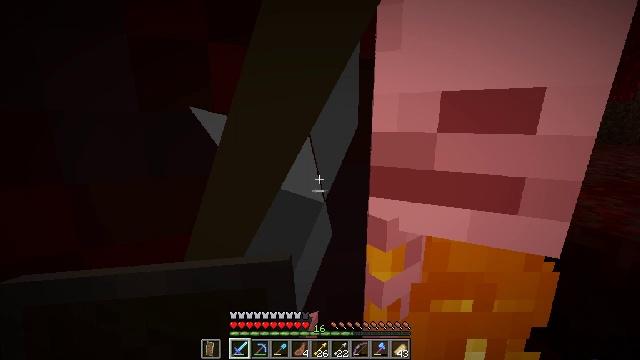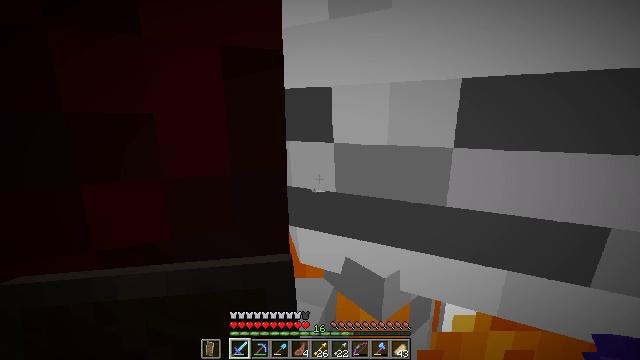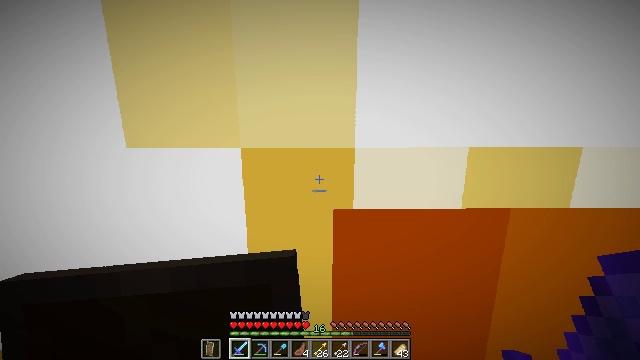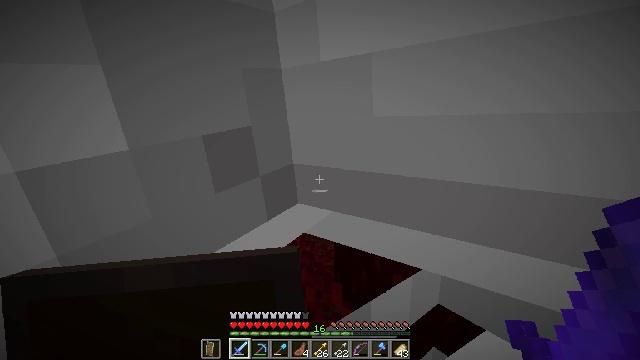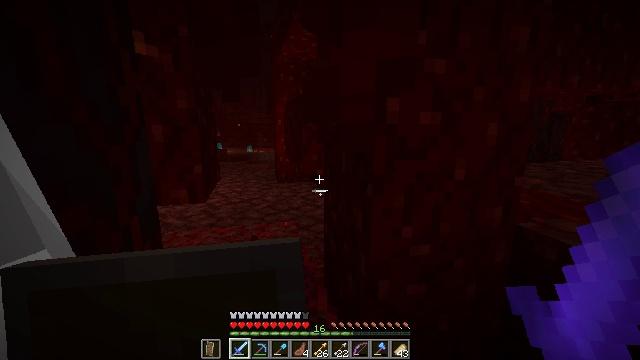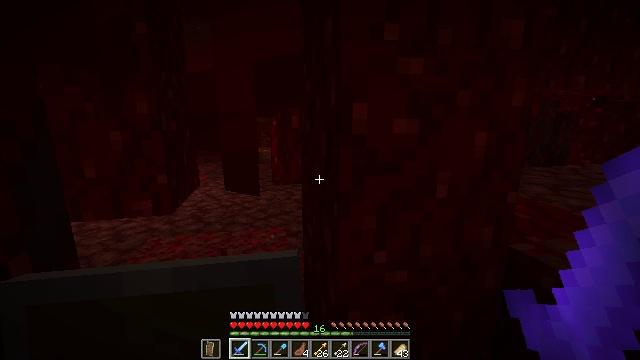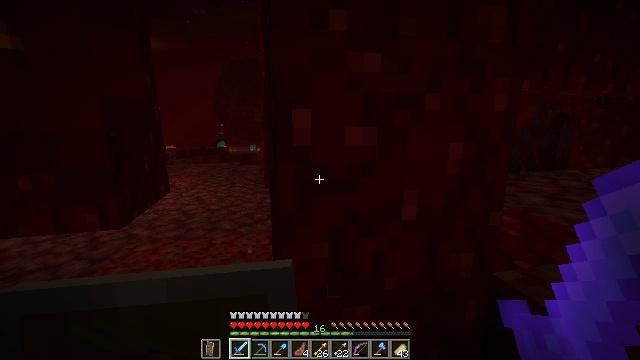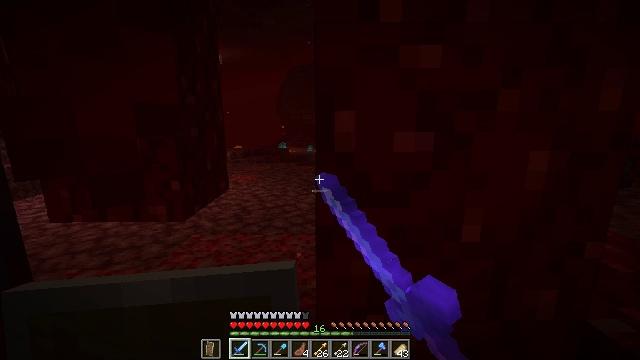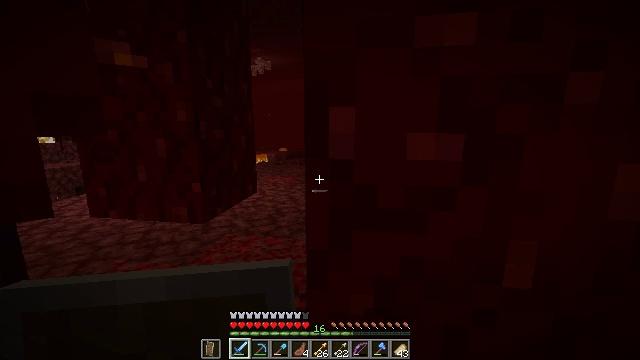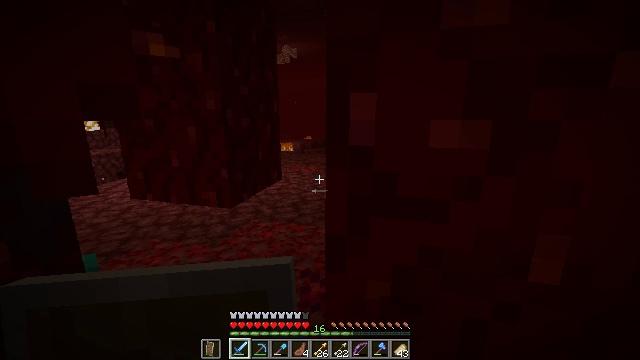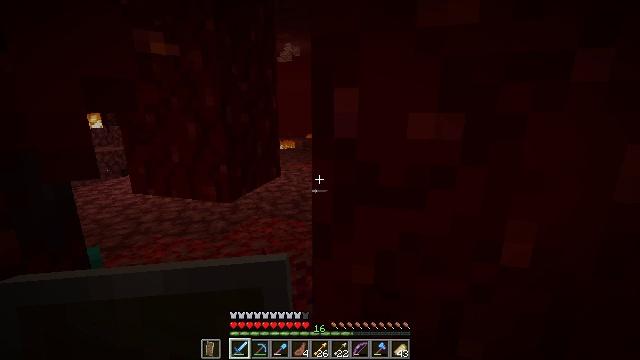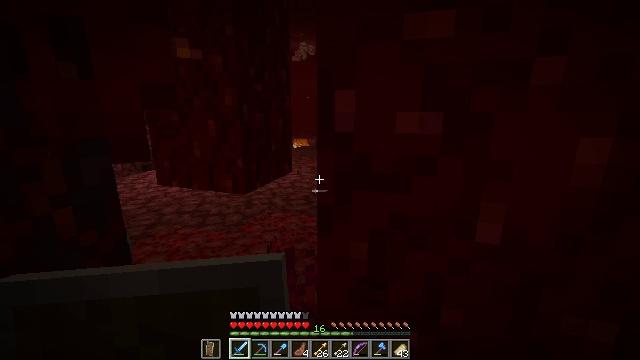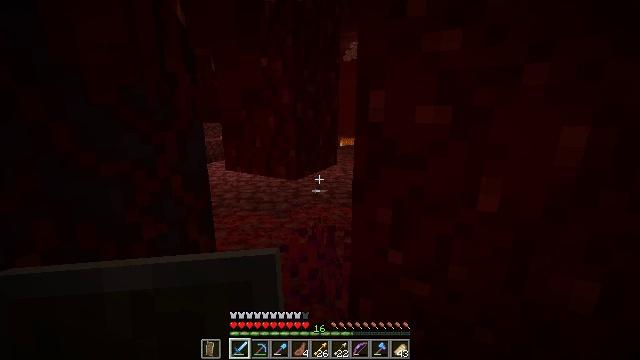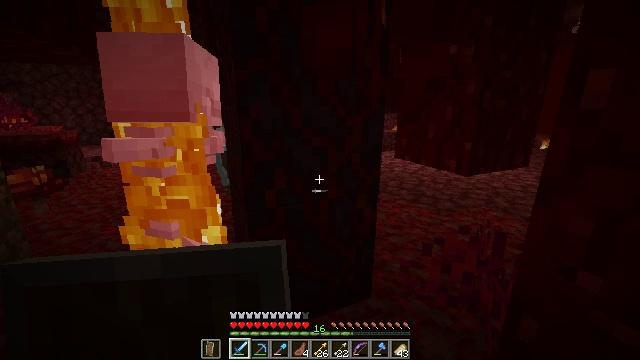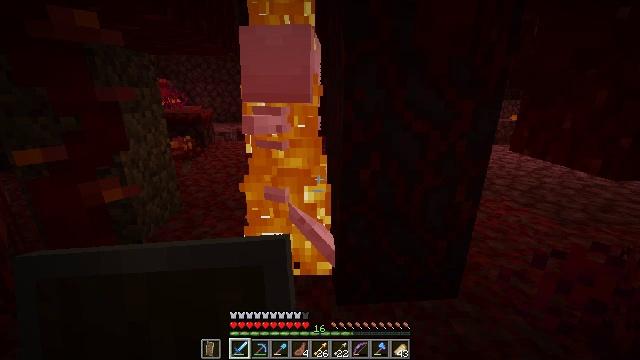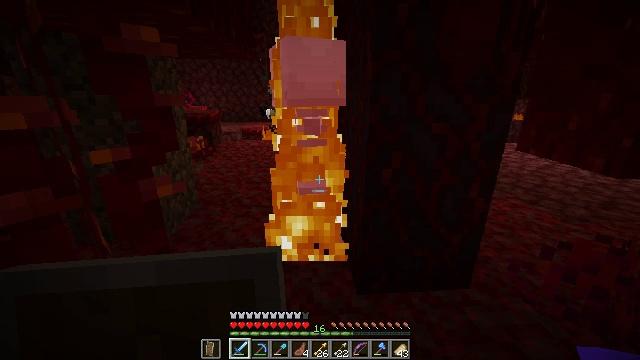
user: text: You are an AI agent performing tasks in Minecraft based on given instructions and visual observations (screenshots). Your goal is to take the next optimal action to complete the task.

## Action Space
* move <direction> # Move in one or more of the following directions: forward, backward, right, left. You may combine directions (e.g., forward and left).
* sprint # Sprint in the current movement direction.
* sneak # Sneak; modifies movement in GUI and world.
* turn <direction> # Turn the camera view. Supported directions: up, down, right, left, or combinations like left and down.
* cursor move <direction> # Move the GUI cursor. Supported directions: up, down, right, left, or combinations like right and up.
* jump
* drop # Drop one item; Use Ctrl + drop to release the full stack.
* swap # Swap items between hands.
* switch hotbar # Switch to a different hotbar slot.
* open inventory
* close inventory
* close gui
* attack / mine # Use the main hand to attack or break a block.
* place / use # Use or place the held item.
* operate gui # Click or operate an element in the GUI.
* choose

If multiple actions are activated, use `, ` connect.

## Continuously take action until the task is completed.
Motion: motion action
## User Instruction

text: Gather materials by mining the weeping vines plant.
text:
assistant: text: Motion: move forward and move right
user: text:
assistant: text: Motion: move forward and move right, turn left
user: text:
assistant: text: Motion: move forward and move right, turn left
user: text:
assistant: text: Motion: move forward and move right
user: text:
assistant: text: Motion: move forward and move right
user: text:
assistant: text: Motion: move forward and move right, attack / mine
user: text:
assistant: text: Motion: move forward, turn left, attack / mine
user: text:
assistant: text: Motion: turn left, attack / mine
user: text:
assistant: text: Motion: move back, turn left and down, attack / mine
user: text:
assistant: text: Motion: move back
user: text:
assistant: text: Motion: move back, turn left
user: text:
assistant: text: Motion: move back, turn left
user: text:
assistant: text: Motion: move back, turn left and down
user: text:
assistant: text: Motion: move back and move left, turn left and down
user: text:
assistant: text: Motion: move left
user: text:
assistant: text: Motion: move left
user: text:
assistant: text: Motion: move left
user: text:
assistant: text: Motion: move forward and move left
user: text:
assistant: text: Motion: move forward
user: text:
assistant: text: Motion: move forward, turn right and down
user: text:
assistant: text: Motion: move forward, turn left and down, attack / mine
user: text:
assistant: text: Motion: turn right and up, attack / mine
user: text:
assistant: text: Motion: turn right
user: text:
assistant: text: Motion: no_op
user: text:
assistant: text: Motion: no_op
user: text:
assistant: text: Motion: no_op